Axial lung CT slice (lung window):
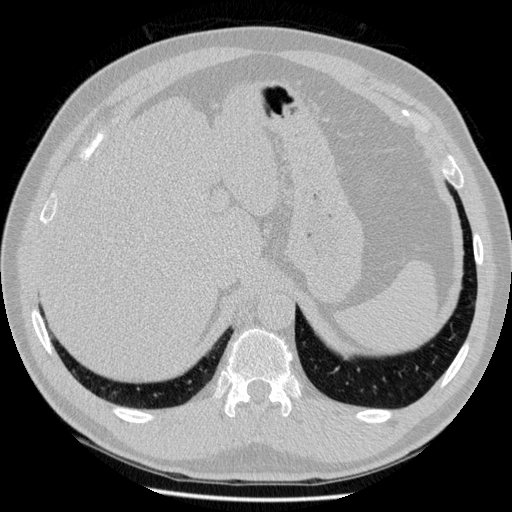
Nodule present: no